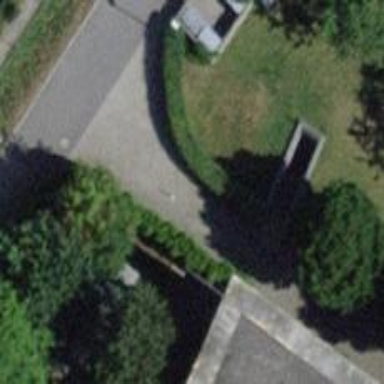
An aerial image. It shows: Concrete steps.